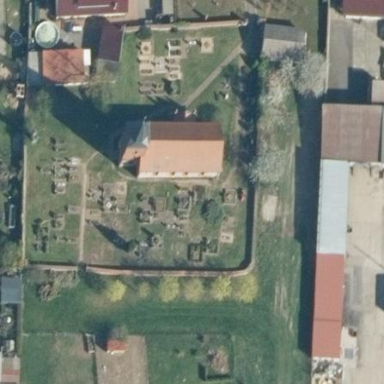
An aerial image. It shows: Graveyard.